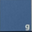
Piece: xx